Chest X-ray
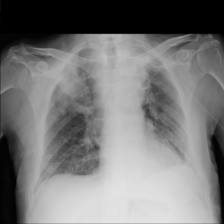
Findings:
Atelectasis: negative
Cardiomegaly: negative
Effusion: negative
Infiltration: negative
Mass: negative
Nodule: negative
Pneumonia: negative
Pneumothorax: negative
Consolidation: negative
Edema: negative
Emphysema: negative
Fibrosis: negative
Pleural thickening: negative
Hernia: negative